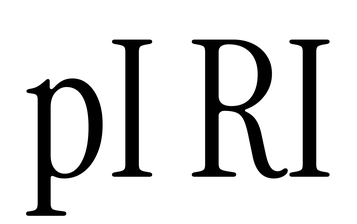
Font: InstrumentSerif-Regular